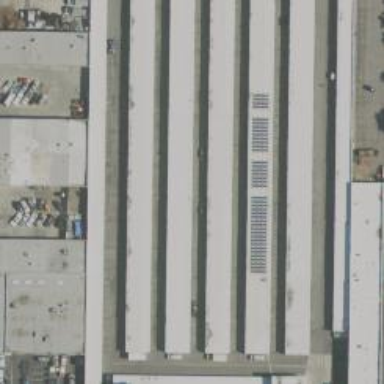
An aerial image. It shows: Warehouse building used for storing goods.